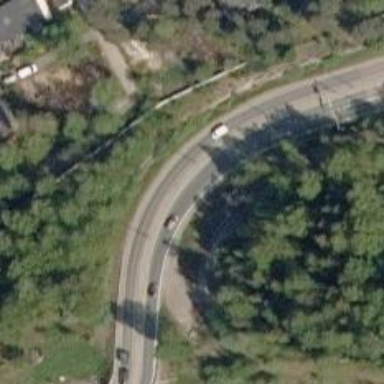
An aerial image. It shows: Asphalt trunk link road.